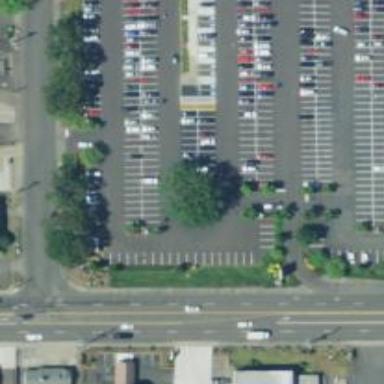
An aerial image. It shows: Trolley bay.